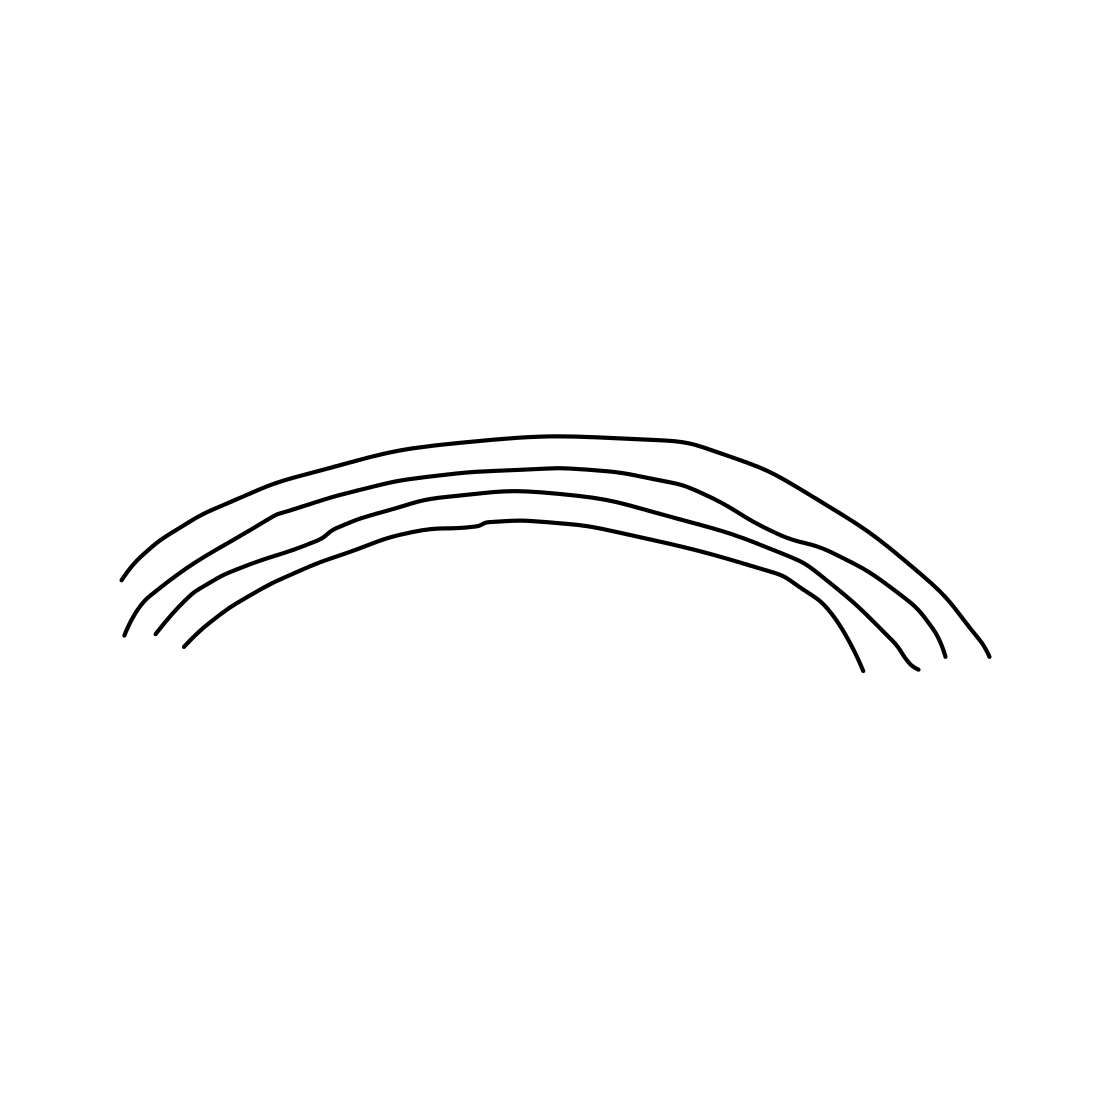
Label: rainbow